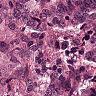
Metastatic tissue present: yes